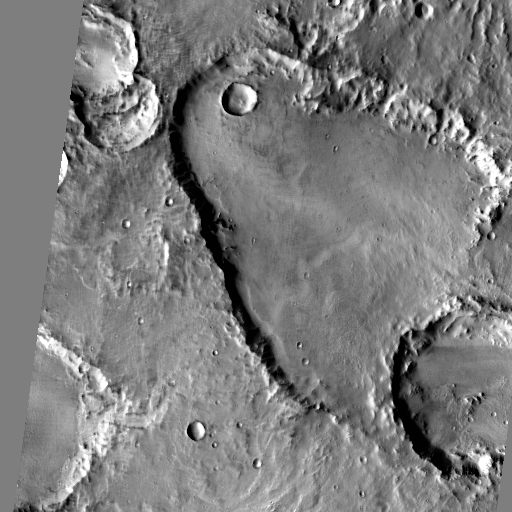
Crater classes present: Background, Other, Layered, Buried